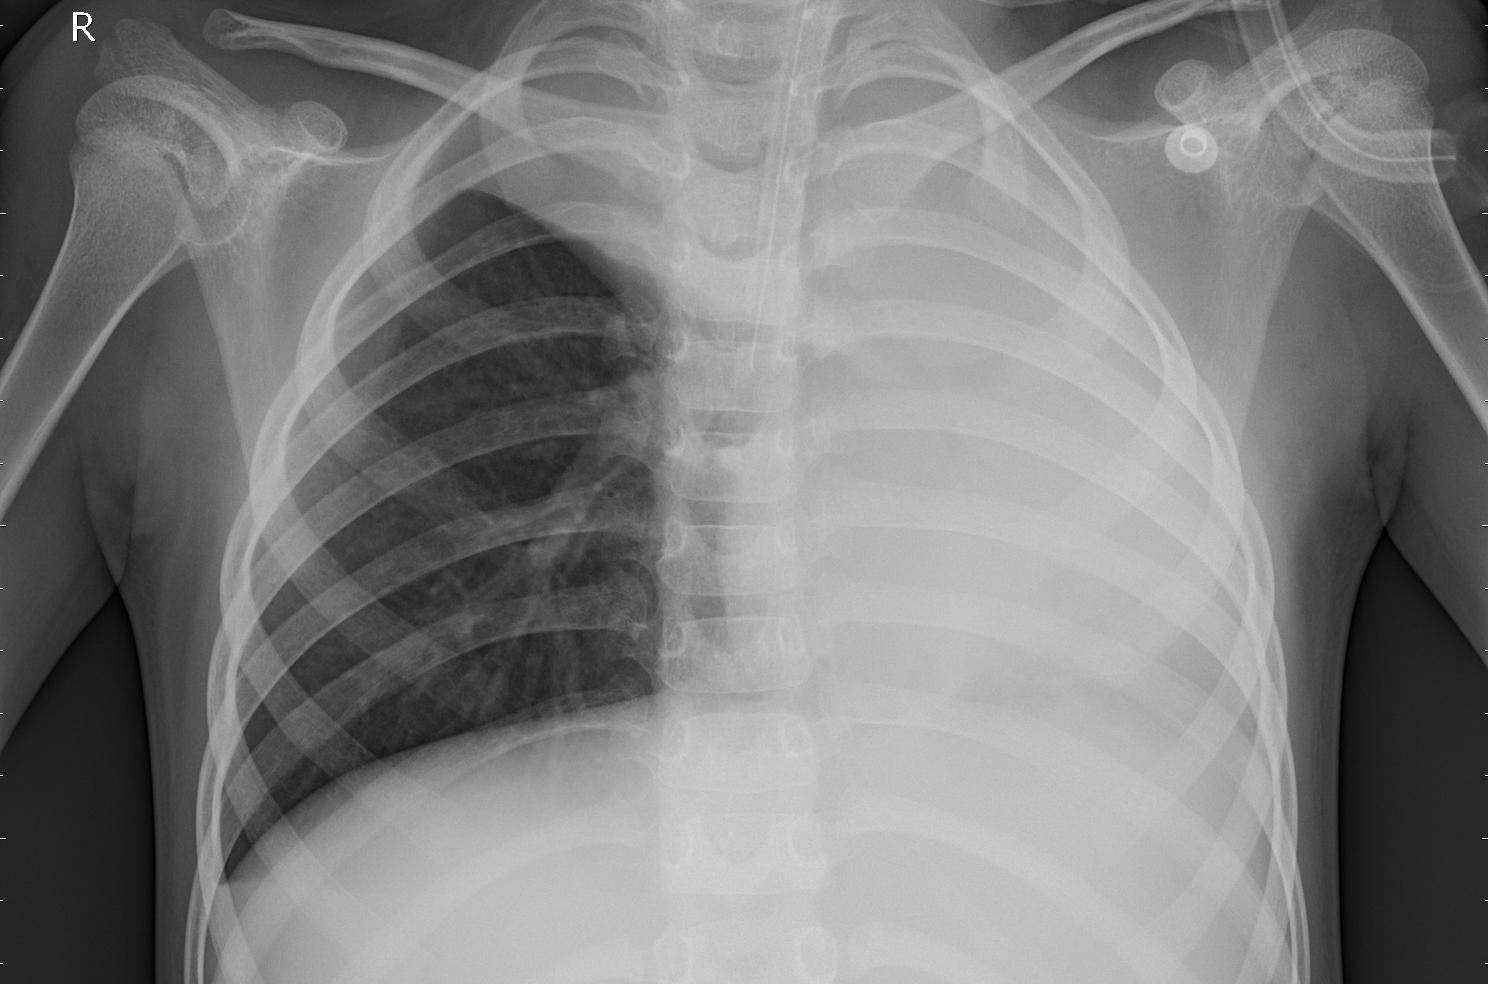
Diagnosis: PNEUMONIA